Question: I have one tableview with JafavaFx for show to the user currencies each second. Every thing works ok but when the tableView try to reload the data it stop something that milliseconds, i mean freezer and looks not very nive. I couldn't remove this behavior the code that I use in this moment is that:
'''
setCache(true);
setItems(getObservableList());
Timeline animation = new Timeline();
animation.getKeyFrames().add(new KeyFrame(Duration.seconds(1), new EventHandler<ActionEvent>() {
@Override
public void handle(ActionEvent actionEvent) {
setItems(getObservableList());
}
}));
animation.setCycleCount(Animation.INDEFINITE);
animation.play();
'''
My TableColum
'''
getColumns().addAll(
getStringField("id","Tikect"),
getStringField("currency","Symbol"),
getStringField("type","S/B"),
getDoubleField("amount","Amt (k)"),
getDoubleField("open","Open"),
getDoubleField("close","Close"),
getDoubleField("stop","Stop"),
getDoubleField("limit","Limit"),
getDoubleField("pl","P/L"),
getDoubleField("gpl","Gross P/L")
);
'''
In other class for add the columns I have one function like that:
'''
public static TableColumn<BaseModel, String> getStringField(String idColumn,String nameColumn) {
TableColumn<BaseModel, String> column = new TableColumn<BaseModel, String>(idColumn);
column.setCellValueFactory(new PropertyValueFactory<BaseModel, String>(idColumn));
column.setMinWidth(100);
column.setText(nameColumn);
return column;
}
'''
My ObservableList is :
'''
public ObservableList<BaseModel> getObservableList() throws IOException {
ObservableList<BaseModel> oTransacctions = FXCollections.observableArrayList();
JsonFactory factory = new JsonFactory();
JsonParser jp = factory.createJsonParser(new URL(getURL()));
JsonToken token = jp.nextToken();
while (token != JsonToken.START_ARRAY) {
token = jp.nextToken();
}
while (token != JsonToken.END_ARRAY) {
token = jp.nextToken();
if (token == JsonToken.START_OBJECT) {
Transaction transaction = parseTransacction(jp);
oTransacctions.add(transaction);
}
}
return oTransacctions;
}
private Transaction parseTransacction(JsonParser jp) throws IOException {
Transaction transaction = new Transaction();
JsonToken token = jp.nextToken();
while (token != JsonToken.END_OBJECT) {
if (token == JsonToken.START_OBJECT) {
while (token != JsonToken.END_OBJECT) {
token = jp.nextToken();
}
}
if (token == JsonToken.FIELD_NAME) {
String fieldname = jp.getCurrentName();
if ("id".equals(fieldname)) {
jp.nextToken();
transaction.setId(jp.getText());
}
if ("currency".equals(fieldname)) {
jp.nextToken();
transaction.setCurrency(jp.getText());
}
if ("type".equals(fieldname)) {
jp.nextToken();
transaction.setType(jp.getText());
}
if ("amount".equals(fieldname)) {
jp.nextToken();
transaction.setAmount(jp.getValueAsDouble());
}
if ("open".equals(fieldname)) {
jp.nextToken();
transaction.setOpen(jp.getValueAsDouble());
}
if ("stop".equals(fieldname)) {
jp.nextToken();
transaction.setStop(jp.getValueAsDouble());
}
if ("limit".equals(fieldname)) {
jp.nextToken();
transaction.setLimit(jp.getValueAsDouble());
}
if ("created_at".equals(fieldname)) {
jp.nextToken();
// transaction.setCreated_at(new Date(jp.getText()));
}
if ("pl".equals(fieldname)) {
jp.nextToken();
transaction.setPl(jp.getValueAsDouble());
}
if ("gpl".equals(fieldname)) {
jp.nextToken();
transaction.setGpl(jp.getValueAsDouble());
}
if ("close".equals(fieldname)) {
jp.nextToken();
transaction.setClose(jp.getDoubleValue());
}
}
token = jp.nextToken();
}
return transaction;
}
'''
and this is the result :

My questions is :
- -
Thanks a lot !
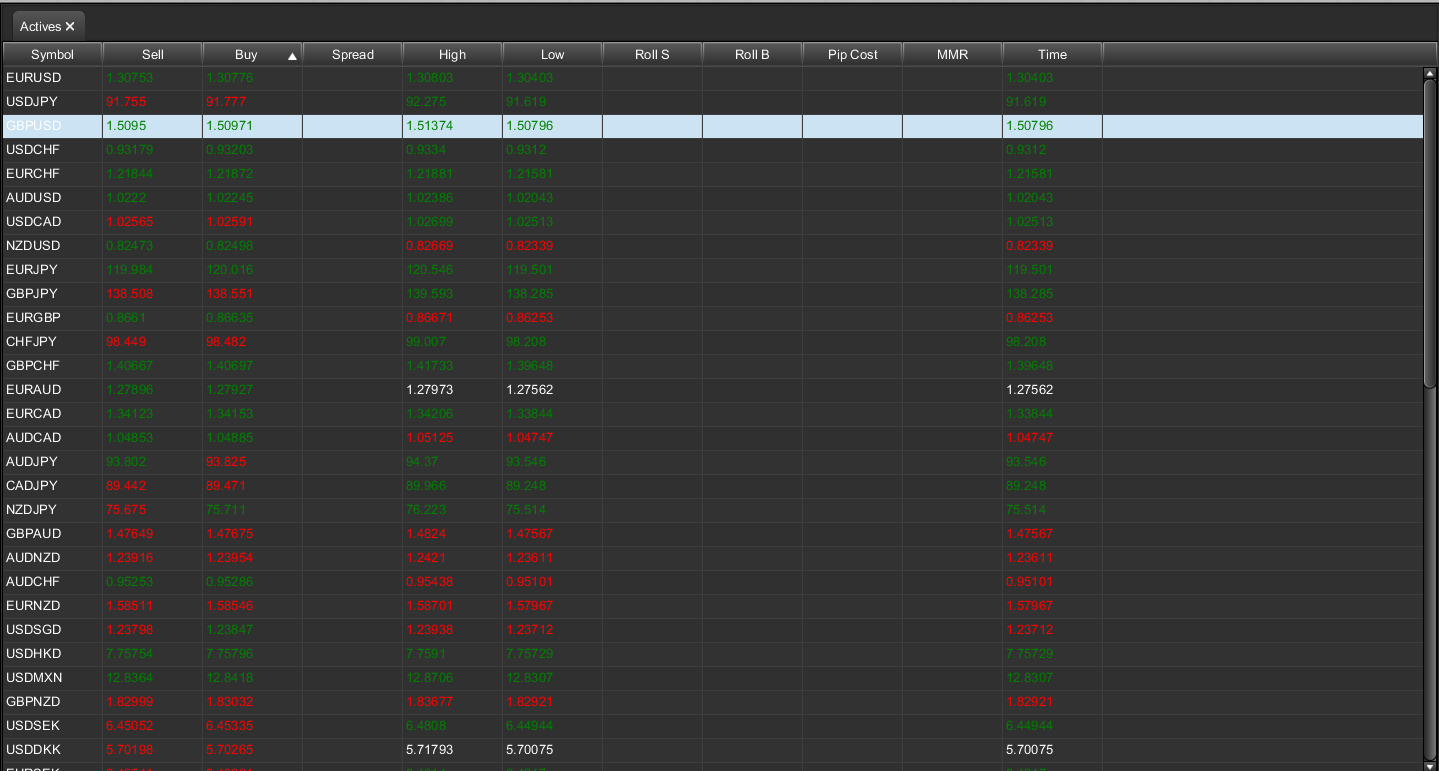
Answer: It Looks like you are doing I/O in some of your methods (at least that have a 'throws IOException' in their signature).
You should not do any I/O on the JavaFX Application Thread as that thread processes the user interface. If you do perform I/O on the JavaFX Application Thread, then you will end up blocking the thread and the program will appear unresponsive to the user.
What you want to do is fetch the data from the server to the client asynchronously. To do that you should make use of the JavaFX concurrency utilities such as <URL>.
In your case what I would do something like the code below:
'''
final ForexService forex = new ForexService();
forex.setUrl(getUrl()); // getUrl() is some method your application provides
forex.setOnSucceeded(new EventHandler<WorkerStateEvent>() {
@Override public void handle(WorkerStateEvent event) {
setItems(forex.getValue());
forex.reset();
}
}
forex.setOnFailed(new EventHandler<WorkerStateEvent>() {
@Override public void handle(WorkerStateEvent event) {
// exception handling with forex.getException()
forex.reset();
}
}
...
Timeline animation = new Timeline();
animation.getKeyFrames().add(new KeyFrame(Duration.seconds(1), new EventHandler<ActionEvent>() {
@Override public void handle(WorkerStateEvent event) {
if (Worker.State.READY == forex.getState()) {
forex.start();
}
}
}));
animation.setCycleCount(Animation.INDEFINITE);
animation.play();
...
public static class ForexService extends Service<ObservableList<BaseModel>> {
private StringProperty url = new SimpleStringProperty(this, "url");
public final void setUrl(String value) { url.set(value); }
public final String getUrl() { return url.get(); }
public final StringProperty urlProperty() { return url; }
protected Task createTask() {
final String _url = getUrl();
return new Task<ObservableList<BaseModel>>() {
protected String call() throws Exception {
// getObservableList is the function which actually fetches the
// data from the server and processes it into an ObservableList
// which can later be fed to a TableView.
// This function is essentially the same as the function
// supplied in your question.
return getObservableList(new URL(_url));
}
};
}
}
'''
The code above was just typed into StackOverflow without compilation or testing, so you might have some minor errors here or there, but I think it gives you the gist of the idea.
You might note that all that trickiness about passing the url through to the service so that it can't be modified on a different thread is just copied straight from the 'Service' javadoc example. Also if your url is just some static thing which never changes, then you could code it as a 'static final' constant and not bother making it a variable parameter.
Note that use of a TableView is not an issue (you could use a Grid or any other control, and you would still have an issue if you block the Java Application Thread).
If the above seems like a lot of work just to make a server call and fetch some data, then it should be noted that JavaFX is (currently) just a low level supplier of services for these types of things. There are 3rd party libraries such as <URL> which provide high level services for doing things like asynchronously fetching data from various sources, parsing it from various formats like xml and json and populating various JavaFX controls like TableViews and ListViews.